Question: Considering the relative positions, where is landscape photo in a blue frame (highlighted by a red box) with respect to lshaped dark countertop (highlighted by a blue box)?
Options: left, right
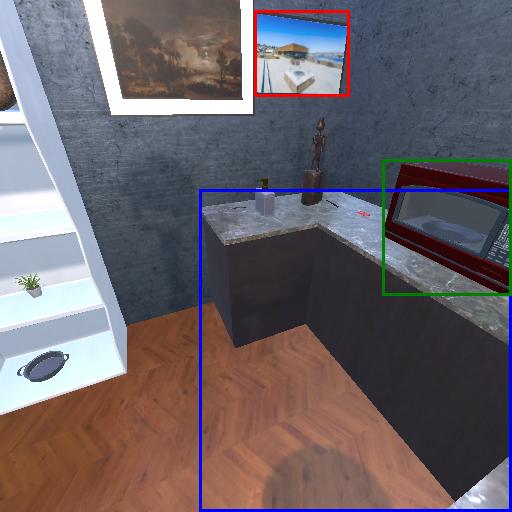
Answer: left